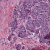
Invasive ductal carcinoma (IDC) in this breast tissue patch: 1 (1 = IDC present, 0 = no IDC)